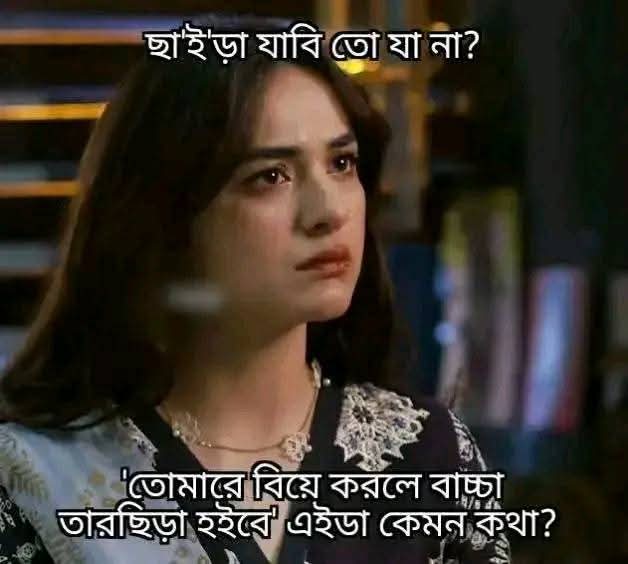
Text: ছা'ই'ড়া যাবি তো যা না?
'তোমারে বিয়ে করলে বাচ্চা তারছিড়া হইবে' এইডা কেমন কথা?
Label: Hate
Hate category: Personal Offence
Targeted group: Individual